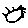
Label: sun